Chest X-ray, AP view. Patient: 35 years old, sex M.
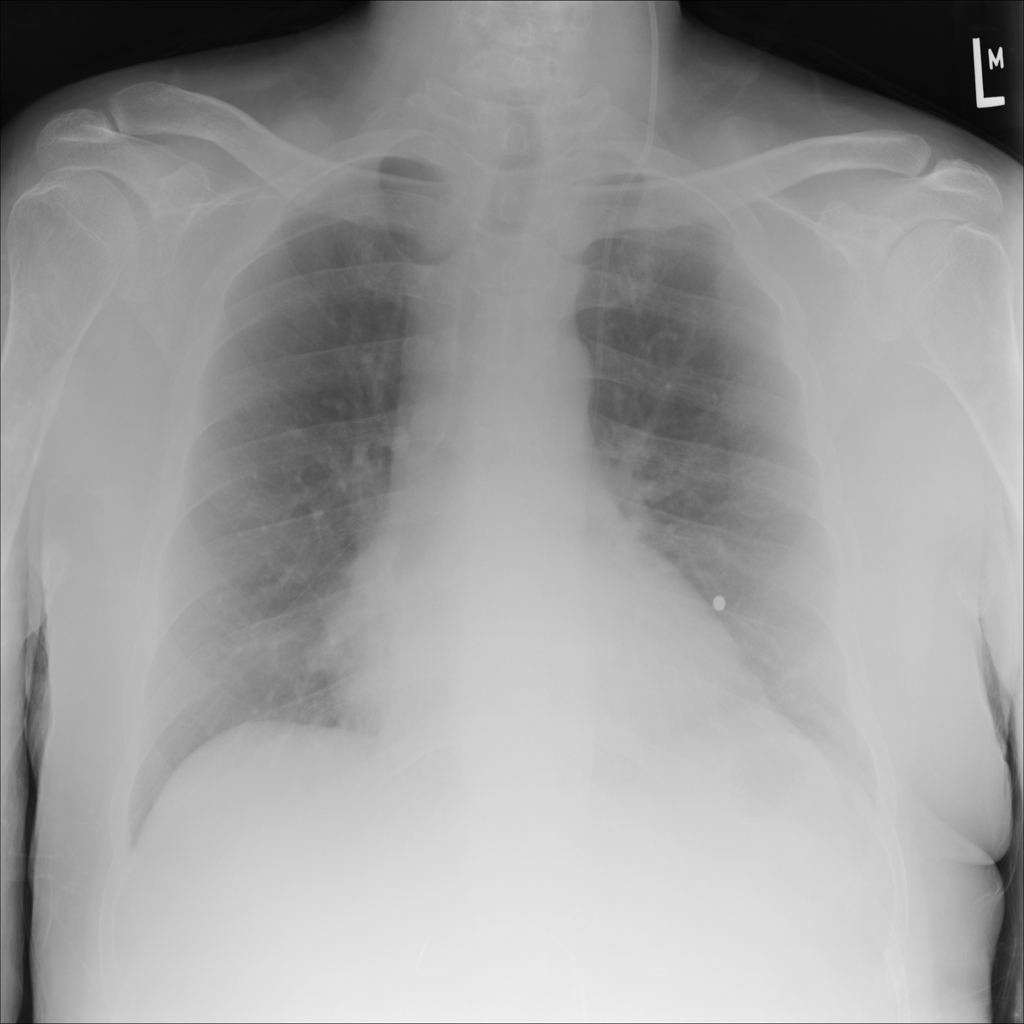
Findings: No Finding